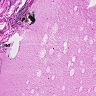
Metastatic tissue present: no